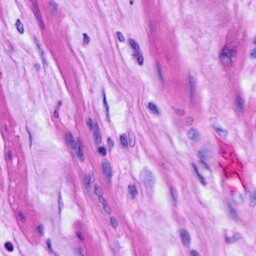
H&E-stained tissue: Ovarian